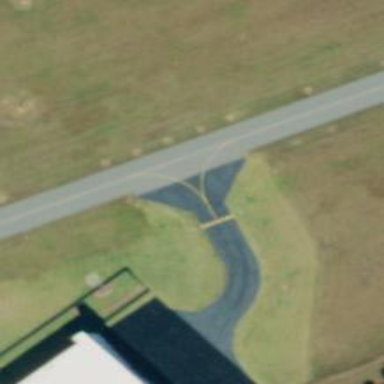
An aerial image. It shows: Image of taxiway at airport.